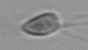
Label: Chrysochromulina